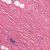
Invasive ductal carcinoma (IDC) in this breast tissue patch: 0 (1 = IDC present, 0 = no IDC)